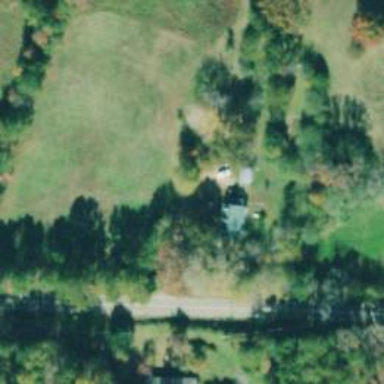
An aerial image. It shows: Driveway leading to service road.